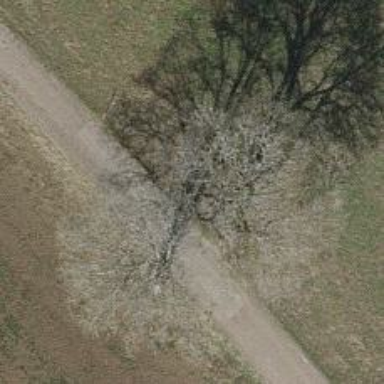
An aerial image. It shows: Broadleaved tree with lush leaves.